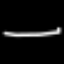
Label: line